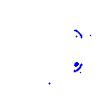
Particle: pion